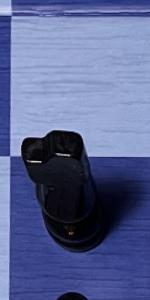
Label: Knight_Black